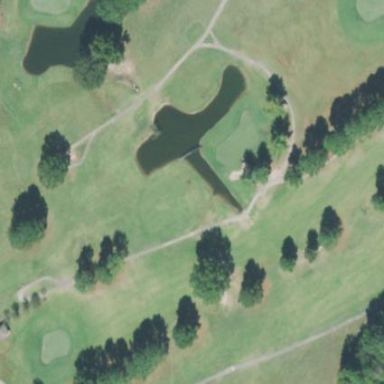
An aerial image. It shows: Grassy area designated as golf fairway.